Question: I have the following model:

the i run the following to add a new user:
'''
using (var context = new CamelotDB())
{
Console.WriteLine("Creating Test User");
DomainEntity userToAdd = new DomainEntity()
{
EntityName = "Test User",
EntityType = DomainEntity.eEntityType.User,
EntityCreationDate = DateTime.Now,
EntityLastUpdateDate = DateTime.Now,
EntityCreatorUserID = 0,
Creator = context.DomainEntities.Find(0),
EntityUpdaterUserID = 0,
Updater = context.DomainEntities.Find(0),
EntityParentID = null,
UserDetails = new User()
{
Username = "TestUser",
Password = "123",
Email = "TestUser@Test.org",
FirstName = "Test",
LastName = "User",
Phone = "123456789"
}
};
Console.WriteLine("Adding user to Database...");
userToAdd = context.DomainEntities.Add(userToAdd);
context.SaveChanges();
}
'''
And I get the following error:
Multiplicity constraint violated. The role 'User' of the relationship 'CamelotShiftManagement.DAL.DomainEnttyFK1' has multiplicity 1 or 0..1.![enter image description here]
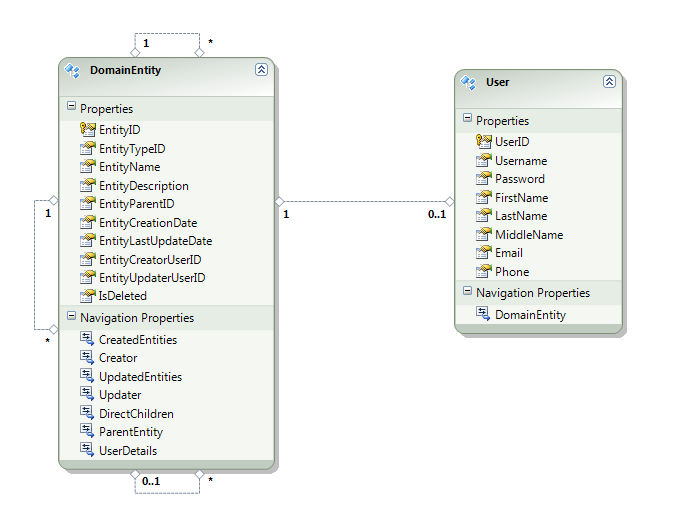
Answer: The problem was not the user entity referenced by the Domain Entity.
The problem is the self references for the creator and updater.
they are both not Nullable ... so i had to add an actual ID number to the properties and that required to place an actual User entity in the Navigation Properties of Creator and Updater.